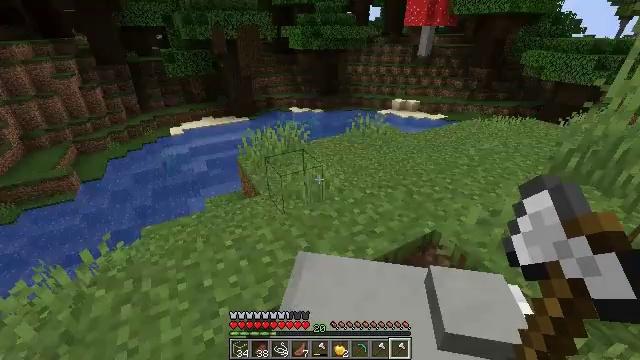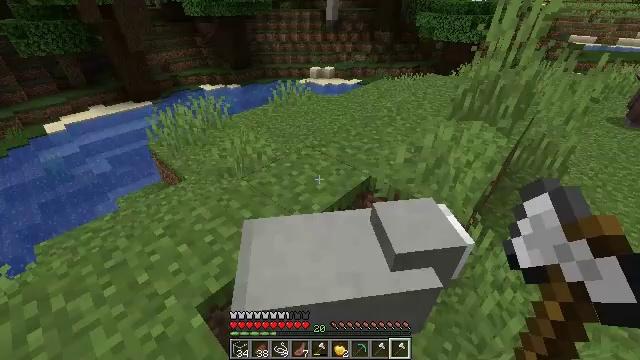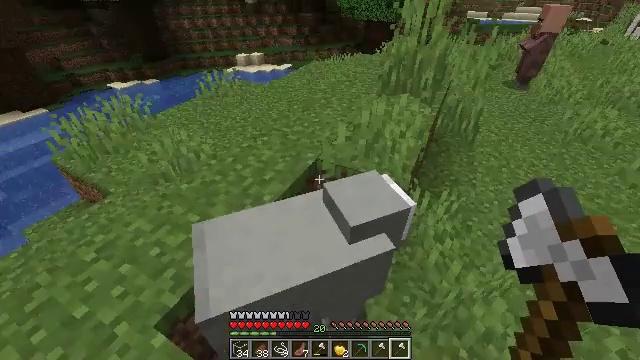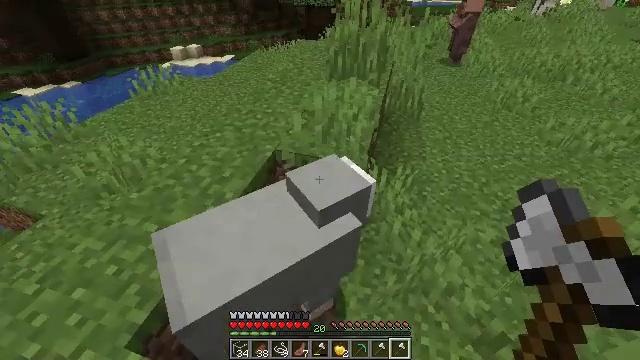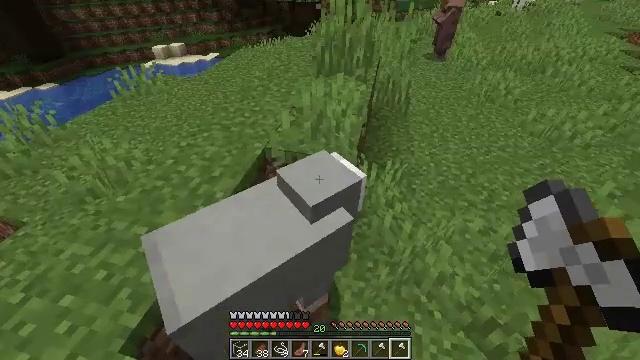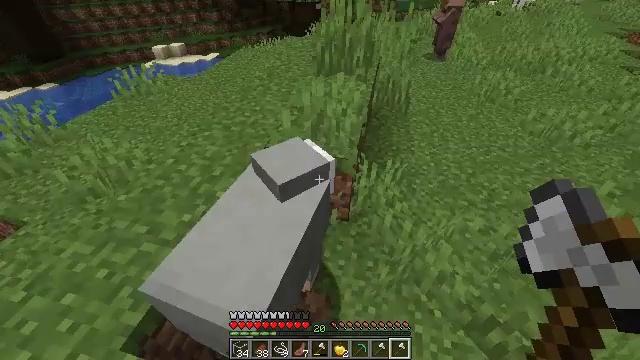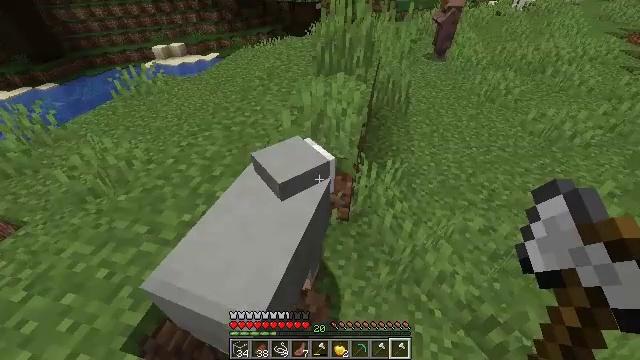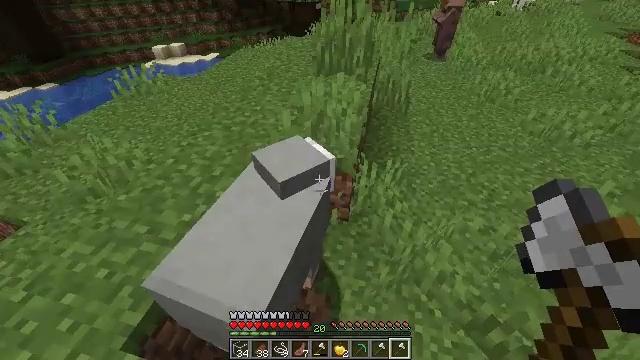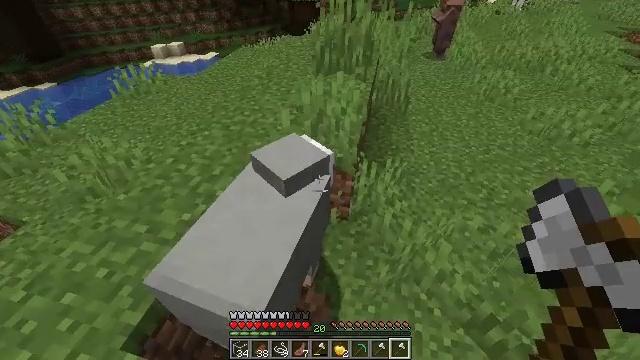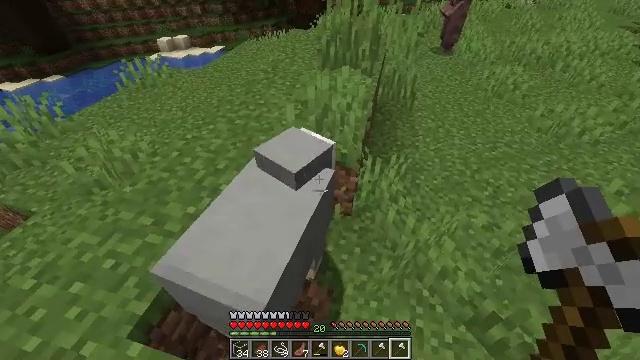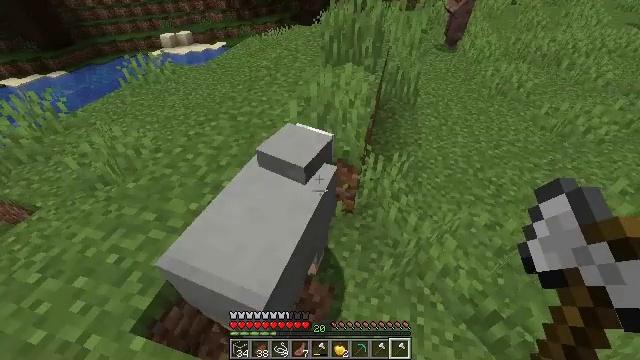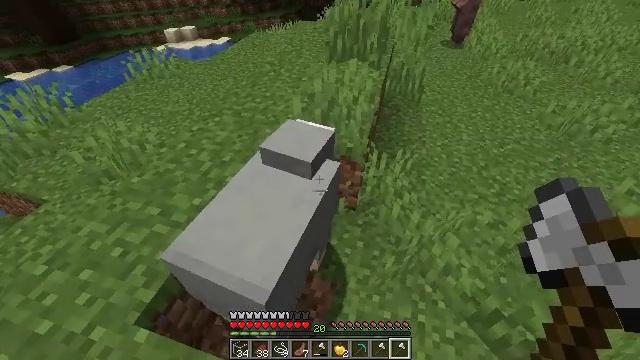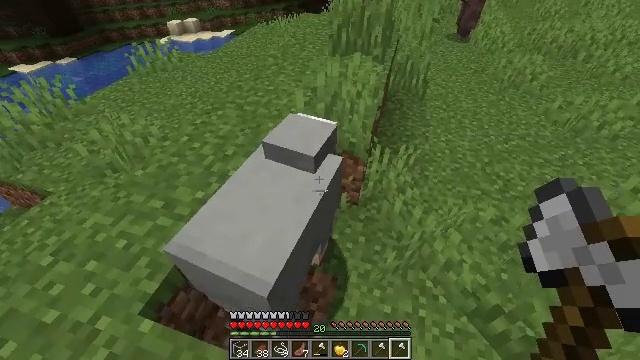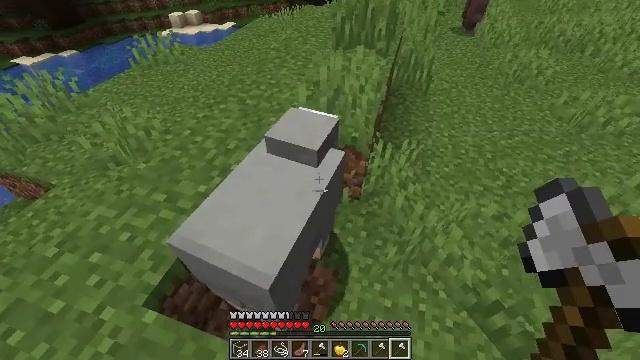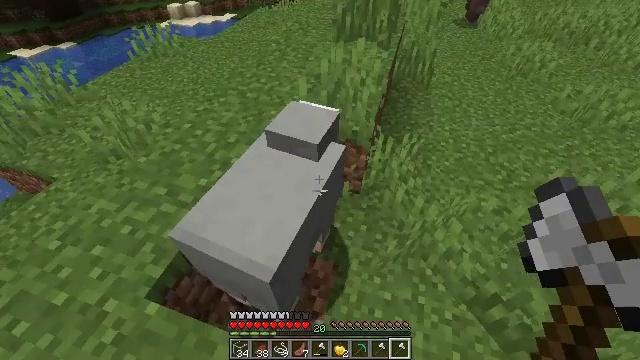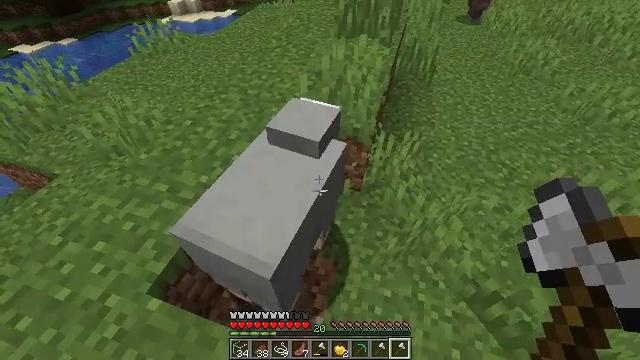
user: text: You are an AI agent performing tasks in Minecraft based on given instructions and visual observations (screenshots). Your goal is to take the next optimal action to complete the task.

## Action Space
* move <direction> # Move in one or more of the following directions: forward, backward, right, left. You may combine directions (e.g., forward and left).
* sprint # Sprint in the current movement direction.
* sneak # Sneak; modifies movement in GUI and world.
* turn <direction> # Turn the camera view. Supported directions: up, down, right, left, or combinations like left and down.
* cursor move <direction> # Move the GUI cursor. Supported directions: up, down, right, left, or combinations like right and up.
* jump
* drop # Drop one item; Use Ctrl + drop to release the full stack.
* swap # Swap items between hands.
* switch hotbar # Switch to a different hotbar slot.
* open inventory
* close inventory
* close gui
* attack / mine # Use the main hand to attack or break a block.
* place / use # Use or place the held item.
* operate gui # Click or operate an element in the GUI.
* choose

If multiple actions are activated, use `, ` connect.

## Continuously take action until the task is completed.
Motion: motion action
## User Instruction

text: Kill the sheep.
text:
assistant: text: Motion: turn right and down
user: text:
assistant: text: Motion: turn right and down
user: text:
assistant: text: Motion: turn right and down
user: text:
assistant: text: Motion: turn right
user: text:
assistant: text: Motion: no_op
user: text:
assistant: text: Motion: no_op
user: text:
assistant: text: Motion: no_op
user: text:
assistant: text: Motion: no_op
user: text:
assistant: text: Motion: turn left and down
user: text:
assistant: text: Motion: no_op
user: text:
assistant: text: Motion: no_op
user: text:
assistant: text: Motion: turn down
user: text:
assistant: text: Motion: turn down
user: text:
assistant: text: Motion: turn down
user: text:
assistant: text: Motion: no_op
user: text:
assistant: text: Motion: move forward
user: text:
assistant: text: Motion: move forward
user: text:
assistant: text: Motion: move forward, turn down, jump
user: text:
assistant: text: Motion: move forward, turn left and down, jump
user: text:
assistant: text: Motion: turn left and down, jump
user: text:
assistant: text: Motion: turn left and down, jump
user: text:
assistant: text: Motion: turn left and down, jump
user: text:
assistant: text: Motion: turn left, jump
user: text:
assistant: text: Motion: turn left and down, jump
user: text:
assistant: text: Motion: turn left and down, jump
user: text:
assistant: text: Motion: turn left and down
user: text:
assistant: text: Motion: turn left and down
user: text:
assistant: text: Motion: turn left and down
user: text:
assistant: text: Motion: turn left and down, attack / mine
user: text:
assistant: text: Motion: turn left, attack / mine